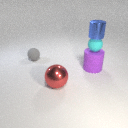
small blue metal cylinder above large purple rubber cylinder